Question: I am a surgeon and love coding.
I do my best to fit R's coding for my papers, but have problem with table creation.
I found and table and plot combination in famous journal (NEJM) and it look like this:

How can I reproduce this kind of table and forest plot combination in ?
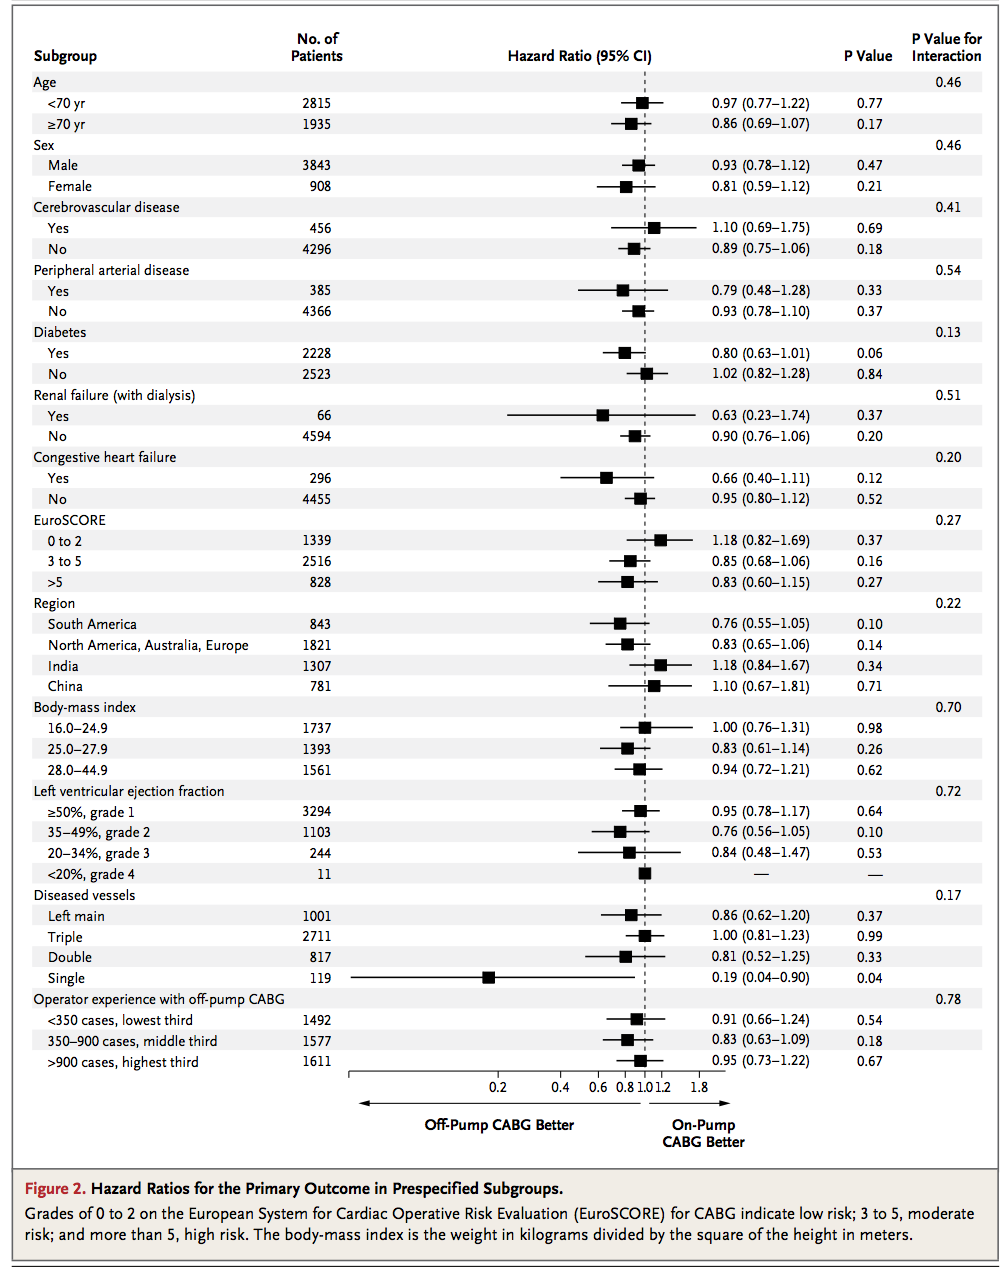
Answer: The amount of work involved will be significantly influenced by whether or not you want R code to produce that entire page of information, or want to use R to create the graph in the middle and add it to a document (MSWord, etc.) that contains the text info. If the latter approach is ok, then start with a horizontal bar plot (e.g., <URL>, me or someone else would probably generate the ggplot code for you.